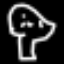
Label: mushroom